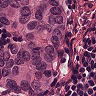
Metastatic tissue present: no